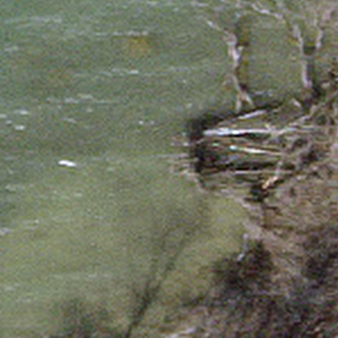
Label: other